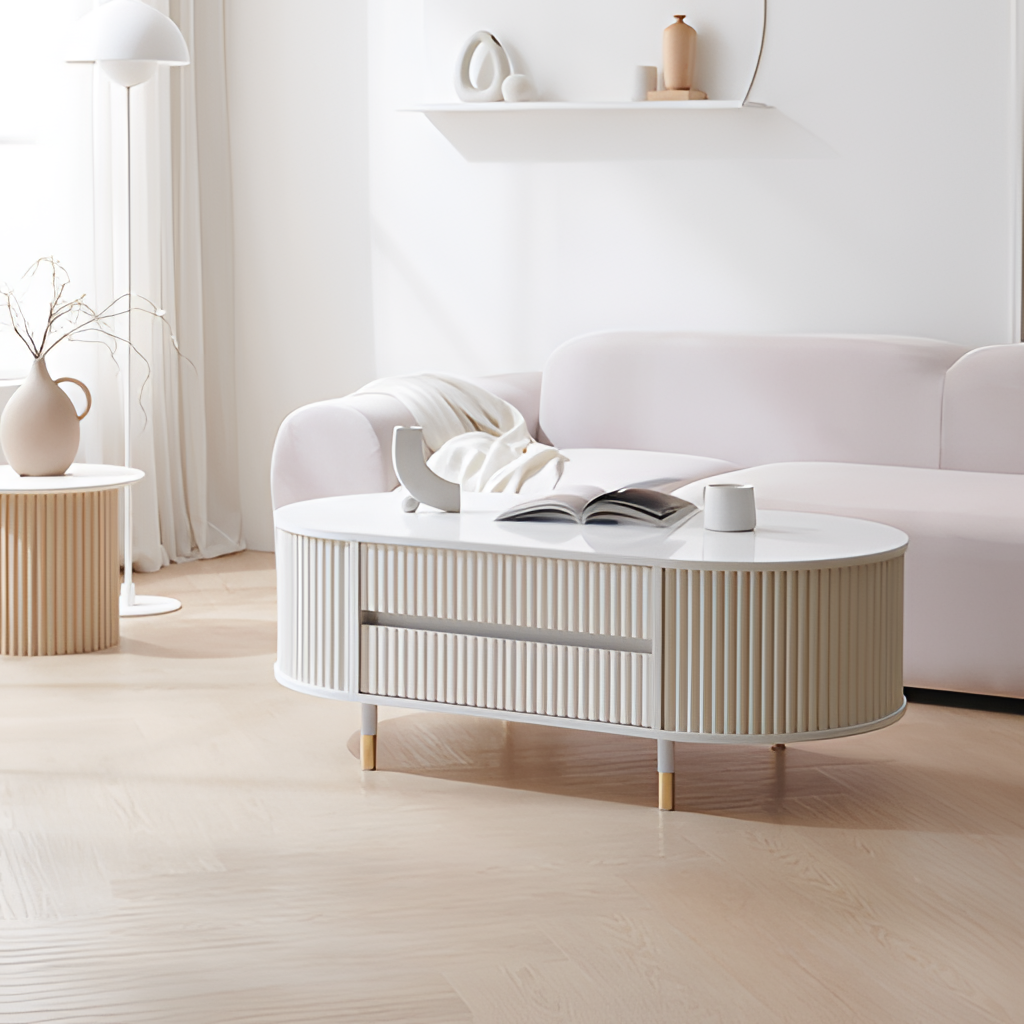
beige wood coffee table, living room, minimalist, paint wallpaper, with solid pattern, beige wood flooring, with herringbone pattern